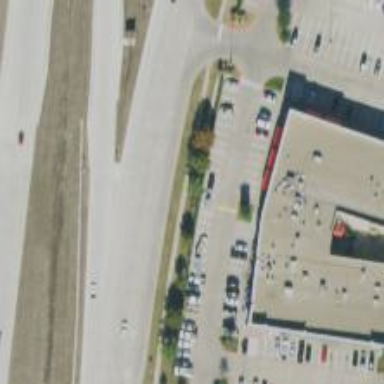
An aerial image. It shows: Secondary road with frontage road alongside.